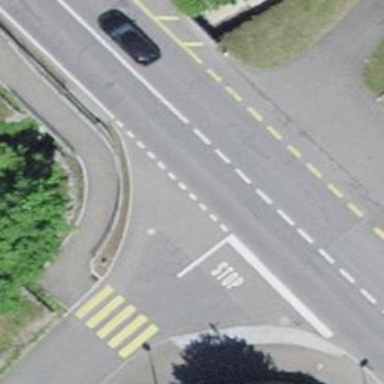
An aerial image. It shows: Stop road.